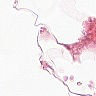
Metastatic tissue present: no